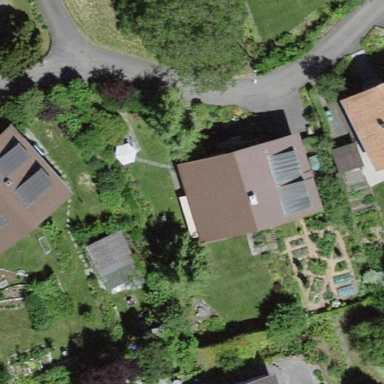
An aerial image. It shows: Simple house.